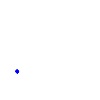
Particle: proton